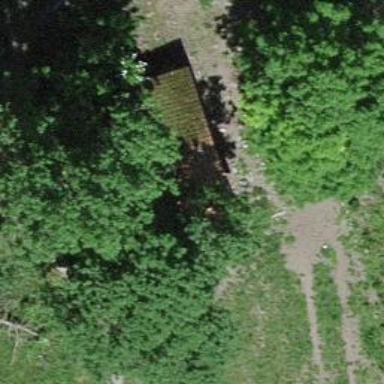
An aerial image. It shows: Cabin.